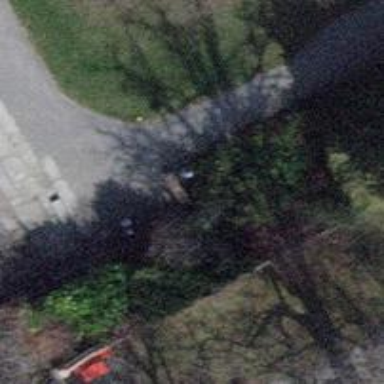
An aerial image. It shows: Bench for seating.